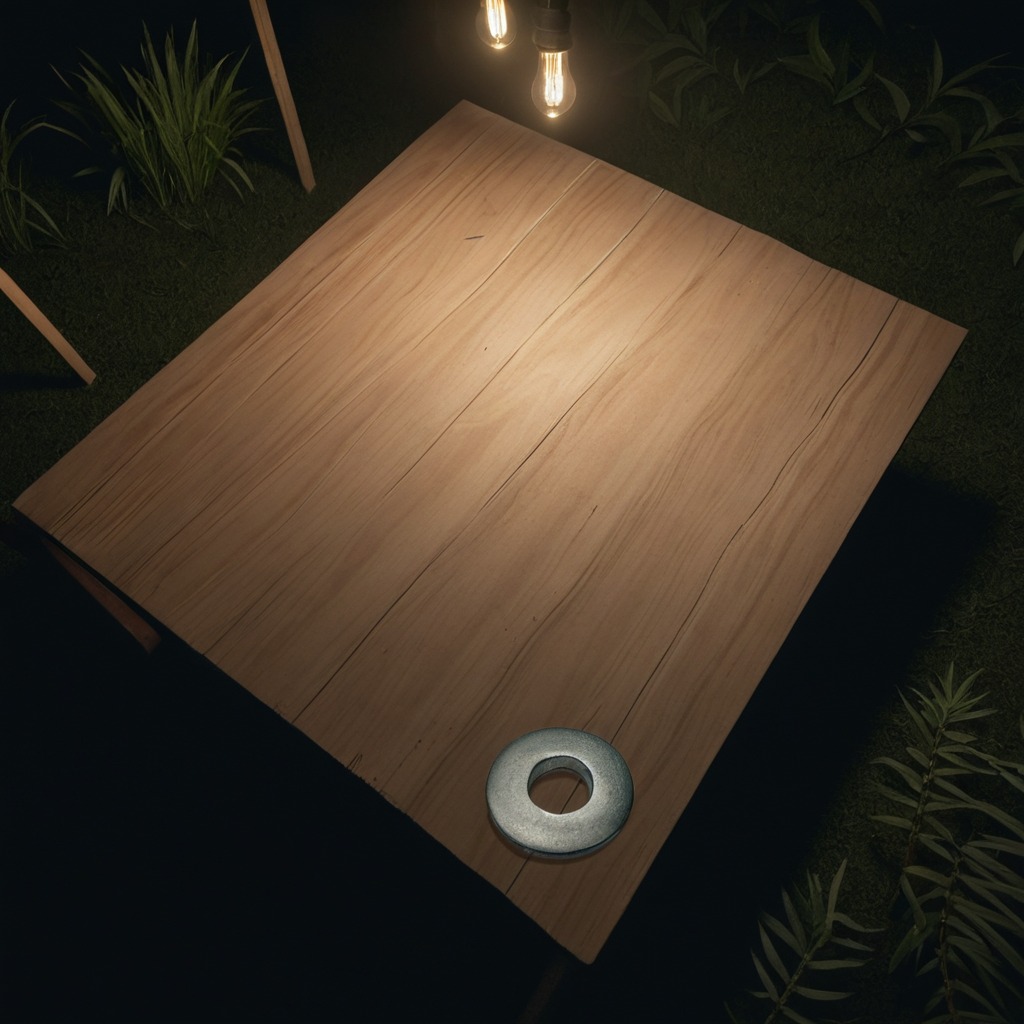
A flat metal washer is lying on a wooden table inside a jungle field workshop tent at night.